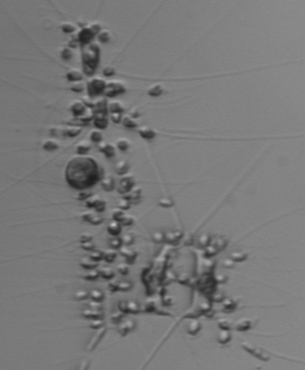
Label: Chaetoceros_didymus_TAG_external_flagellate